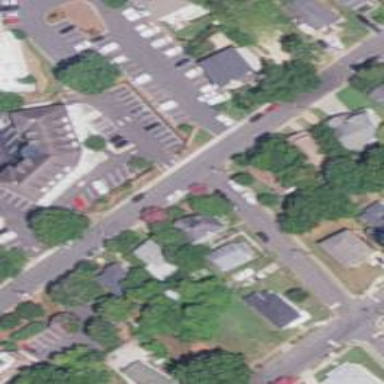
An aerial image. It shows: Residential road with separate asphalt sidewalk.